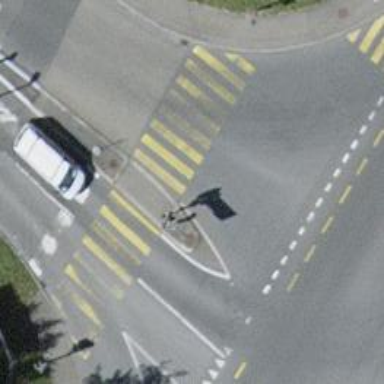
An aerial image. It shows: Pedestrian crossing with zebra markings on the footway.